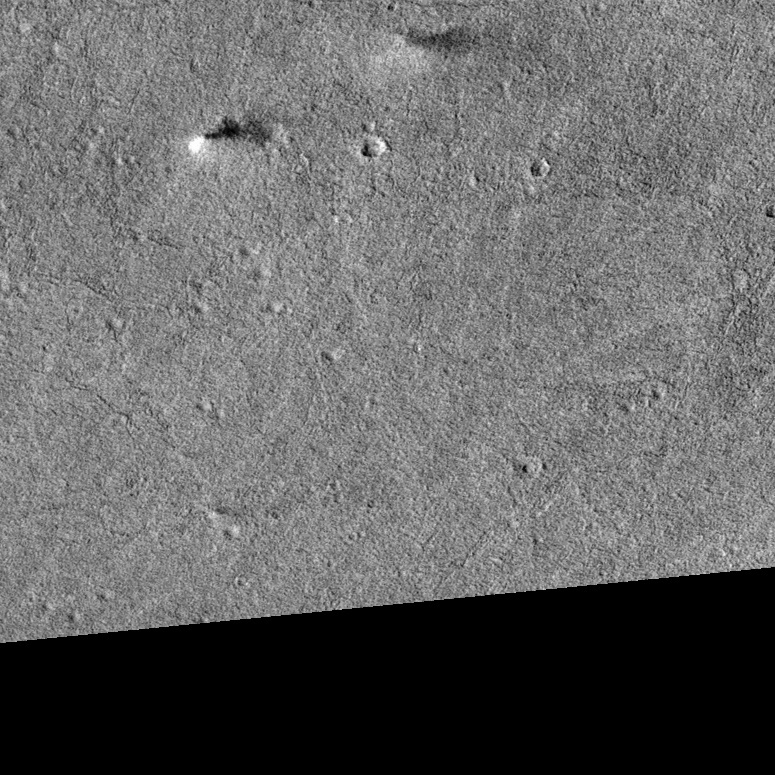
Label: dustdevil, dustdevil